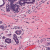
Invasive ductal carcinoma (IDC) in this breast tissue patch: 0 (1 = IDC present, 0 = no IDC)